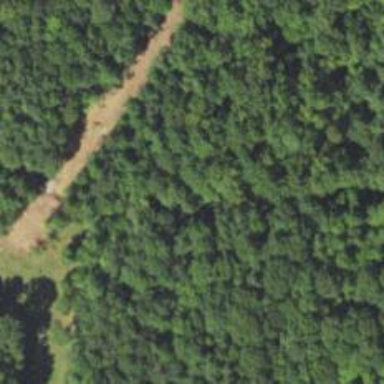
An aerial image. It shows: Culvert tunnel.